Interaction volume radius: 5 \u00c5
Interaction volume height: 25 \u00c5
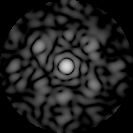
Disorder parameter: 0.6284